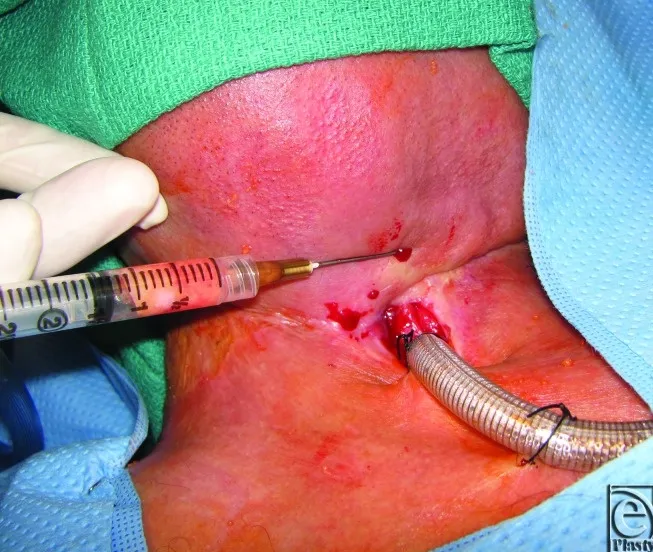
Intraoperative fat grafting to fistula margin.
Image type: medical_photograph (other_medical_photograph)